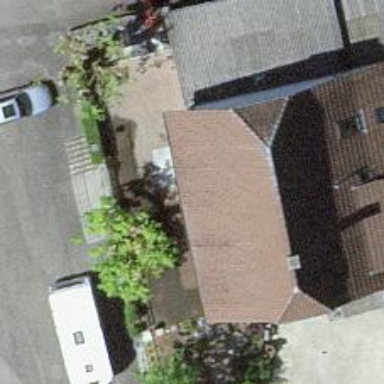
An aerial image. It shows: Restaurant.